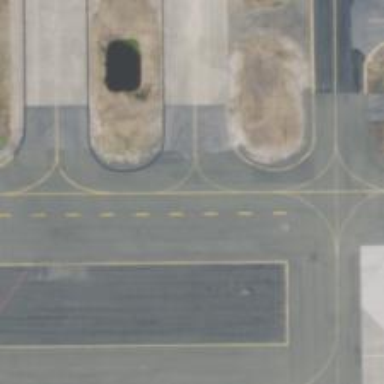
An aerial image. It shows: Asphalt taxiway at the airport.